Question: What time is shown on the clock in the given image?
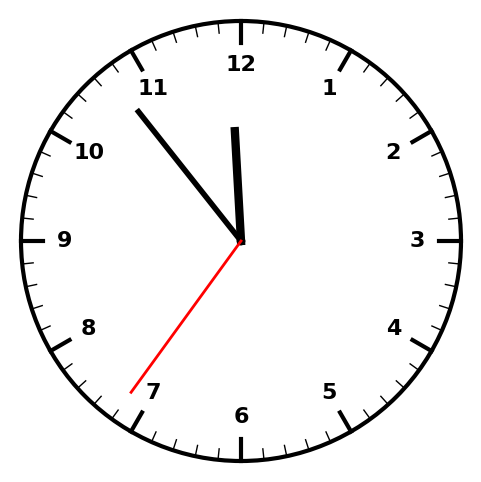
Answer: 11:53:36